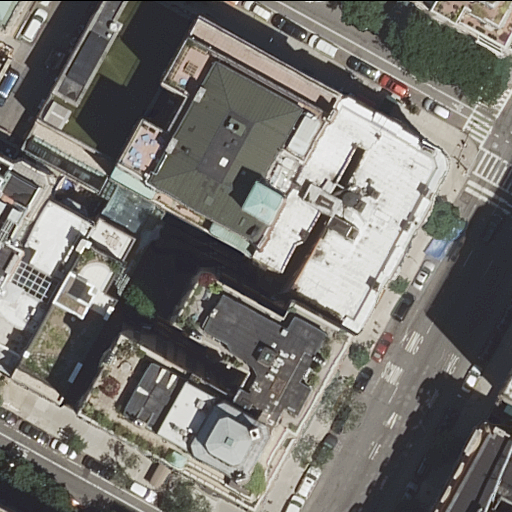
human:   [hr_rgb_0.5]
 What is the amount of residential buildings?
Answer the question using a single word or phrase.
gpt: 11

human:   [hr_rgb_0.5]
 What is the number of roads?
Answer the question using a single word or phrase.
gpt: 9

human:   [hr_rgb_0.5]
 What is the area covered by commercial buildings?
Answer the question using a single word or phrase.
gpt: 0m2

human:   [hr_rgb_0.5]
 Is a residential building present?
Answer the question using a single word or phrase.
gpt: yes

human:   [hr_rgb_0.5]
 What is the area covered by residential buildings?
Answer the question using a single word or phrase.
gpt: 5601m2

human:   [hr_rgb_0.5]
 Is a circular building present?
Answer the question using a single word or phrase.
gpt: no

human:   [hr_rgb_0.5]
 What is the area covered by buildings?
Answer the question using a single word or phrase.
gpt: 7456m2

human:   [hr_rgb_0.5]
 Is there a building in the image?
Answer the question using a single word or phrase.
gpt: yes

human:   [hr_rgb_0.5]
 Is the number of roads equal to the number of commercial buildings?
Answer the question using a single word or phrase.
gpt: no

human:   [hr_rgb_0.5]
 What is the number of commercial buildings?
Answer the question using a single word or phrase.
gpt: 0

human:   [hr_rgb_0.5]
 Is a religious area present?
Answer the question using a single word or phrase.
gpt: no

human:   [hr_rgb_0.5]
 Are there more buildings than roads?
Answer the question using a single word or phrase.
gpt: yes

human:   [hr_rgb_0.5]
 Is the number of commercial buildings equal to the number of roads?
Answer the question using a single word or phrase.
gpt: no

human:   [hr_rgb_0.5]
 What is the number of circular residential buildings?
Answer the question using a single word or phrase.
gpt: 0

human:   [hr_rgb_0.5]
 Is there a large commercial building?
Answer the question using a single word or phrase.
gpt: no

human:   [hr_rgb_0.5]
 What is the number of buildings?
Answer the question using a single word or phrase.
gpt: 12

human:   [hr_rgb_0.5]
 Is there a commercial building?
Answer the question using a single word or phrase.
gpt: no

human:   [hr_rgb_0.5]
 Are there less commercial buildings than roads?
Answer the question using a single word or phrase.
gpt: yes

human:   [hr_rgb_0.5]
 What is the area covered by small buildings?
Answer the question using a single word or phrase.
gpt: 58m2

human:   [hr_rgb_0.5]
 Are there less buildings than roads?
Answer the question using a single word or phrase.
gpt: no

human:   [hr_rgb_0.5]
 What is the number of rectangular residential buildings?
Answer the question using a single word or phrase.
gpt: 4

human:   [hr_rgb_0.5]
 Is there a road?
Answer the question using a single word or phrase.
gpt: yes

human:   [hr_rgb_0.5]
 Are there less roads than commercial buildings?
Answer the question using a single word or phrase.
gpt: no

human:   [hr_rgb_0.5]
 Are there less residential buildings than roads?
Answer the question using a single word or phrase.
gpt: no

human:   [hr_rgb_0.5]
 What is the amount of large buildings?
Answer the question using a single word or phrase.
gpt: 5

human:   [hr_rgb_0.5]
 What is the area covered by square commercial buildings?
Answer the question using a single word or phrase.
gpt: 0m2

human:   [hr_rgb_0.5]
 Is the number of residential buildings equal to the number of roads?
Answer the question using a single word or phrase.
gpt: no

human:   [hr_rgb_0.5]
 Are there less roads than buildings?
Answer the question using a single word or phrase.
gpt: yes

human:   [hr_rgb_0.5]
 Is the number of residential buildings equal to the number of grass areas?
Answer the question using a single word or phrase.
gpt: no

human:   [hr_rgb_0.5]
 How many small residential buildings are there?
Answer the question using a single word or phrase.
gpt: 2

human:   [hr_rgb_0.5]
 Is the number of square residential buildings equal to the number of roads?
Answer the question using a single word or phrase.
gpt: no

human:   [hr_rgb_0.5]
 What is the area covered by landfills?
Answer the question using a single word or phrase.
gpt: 0m2

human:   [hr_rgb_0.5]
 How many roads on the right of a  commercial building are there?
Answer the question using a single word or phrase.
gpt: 0

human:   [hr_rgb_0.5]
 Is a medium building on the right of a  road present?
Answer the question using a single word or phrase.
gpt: yes

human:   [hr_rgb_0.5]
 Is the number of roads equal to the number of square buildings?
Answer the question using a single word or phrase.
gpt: no

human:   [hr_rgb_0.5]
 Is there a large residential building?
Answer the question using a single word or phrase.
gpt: yes

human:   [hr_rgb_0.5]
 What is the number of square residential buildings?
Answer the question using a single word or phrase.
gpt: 0

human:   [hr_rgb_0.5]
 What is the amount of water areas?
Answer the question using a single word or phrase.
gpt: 0

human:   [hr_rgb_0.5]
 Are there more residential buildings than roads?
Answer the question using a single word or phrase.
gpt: yes

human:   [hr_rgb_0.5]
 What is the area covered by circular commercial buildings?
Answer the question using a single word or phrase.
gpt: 0m2

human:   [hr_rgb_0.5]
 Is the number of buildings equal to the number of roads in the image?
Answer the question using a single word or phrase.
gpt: no

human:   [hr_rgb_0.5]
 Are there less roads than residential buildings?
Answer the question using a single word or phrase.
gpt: yes

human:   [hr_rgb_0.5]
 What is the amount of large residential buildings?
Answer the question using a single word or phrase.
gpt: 4

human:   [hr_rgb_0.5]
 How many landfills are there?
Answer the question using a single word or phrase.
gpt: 0

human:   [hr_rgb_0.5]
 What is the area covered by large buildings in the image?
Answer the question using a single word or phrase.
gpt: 5747m2

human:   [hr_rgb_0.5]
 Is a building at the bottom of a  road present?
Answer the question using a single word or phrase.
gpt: yes

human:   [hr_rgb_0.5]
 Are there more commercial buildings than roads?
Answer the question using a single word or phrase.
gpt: no

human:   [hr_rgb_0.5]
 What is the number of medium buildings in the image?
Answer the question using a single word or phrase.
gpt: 5

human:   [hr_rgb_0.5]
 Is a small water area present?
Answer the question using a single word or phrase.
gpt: no

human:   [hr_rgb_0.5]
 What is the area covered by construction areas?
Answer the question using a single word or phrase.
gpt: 0m2

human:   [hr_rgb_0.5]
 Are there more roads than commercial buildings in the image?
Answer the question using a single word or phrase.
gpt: yes

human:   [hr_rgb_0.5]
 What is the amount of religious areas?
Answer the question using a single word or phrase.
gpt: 0

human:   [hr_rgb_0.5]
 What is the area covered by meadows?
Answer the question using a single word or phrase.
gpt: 0m2

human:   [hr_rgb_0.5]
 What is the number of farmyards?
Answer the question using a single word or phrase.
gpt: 0

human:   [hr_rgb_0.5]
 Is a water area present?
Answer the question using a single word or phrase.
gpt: no

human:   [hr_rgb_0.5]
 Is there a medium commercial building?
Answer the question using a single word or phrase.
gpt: no

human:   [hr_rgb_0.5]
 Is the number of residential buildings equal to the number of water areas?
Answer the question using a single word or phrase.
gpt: no

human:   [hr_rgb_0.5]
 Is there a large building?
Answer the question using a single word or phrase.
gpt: yes

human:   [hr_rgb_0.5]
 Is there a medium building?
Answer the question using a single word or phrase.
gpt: yes

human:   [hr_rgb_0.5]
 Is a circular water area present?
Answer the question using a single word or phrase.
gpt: no

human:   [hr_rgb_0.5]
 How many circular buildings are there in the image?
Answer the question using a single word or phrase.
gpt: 0

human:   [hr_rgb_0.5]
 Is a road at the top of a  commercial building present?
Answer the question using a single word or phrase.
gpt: no

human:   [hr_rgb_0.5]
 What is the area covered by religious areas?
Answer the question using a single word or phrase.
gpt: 0m2

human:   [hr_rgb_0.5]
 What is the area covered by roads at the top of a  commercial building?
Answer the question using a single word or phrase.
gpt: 0m2